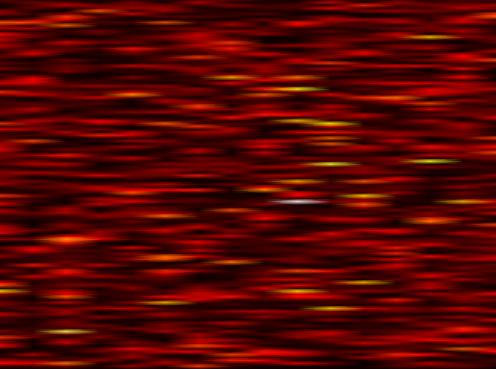
Label: FOFDM